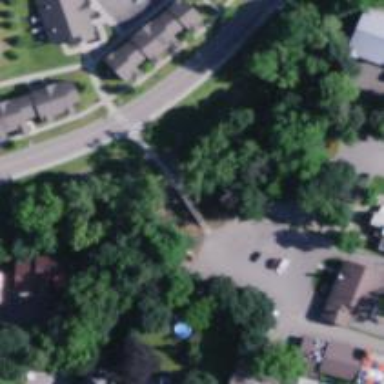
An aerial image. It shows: Footway on bridge.